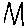
Label: zigzag